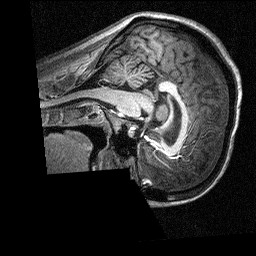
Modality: T1w
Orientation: sagittal